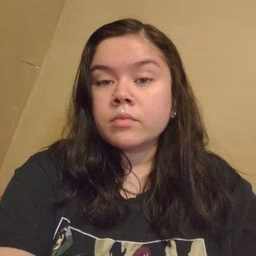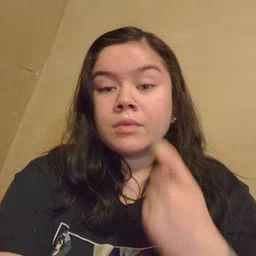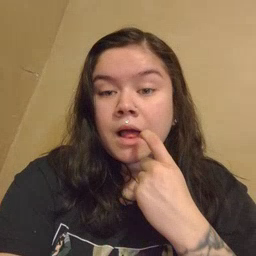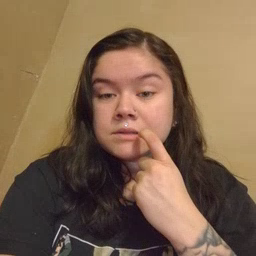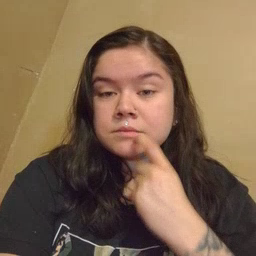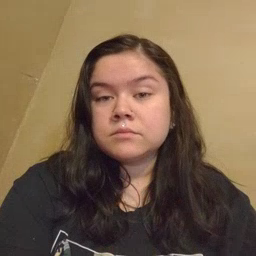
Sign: glasswindow